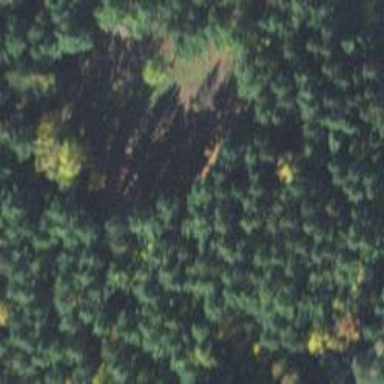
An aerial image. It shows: Beautiful woodland area.